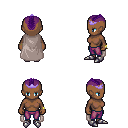
a pixel art fantasy rpg character, female body template, human, dark skin, gray cape, magenta pants, purple short mohawk hairstyle, purple tiara, bracelets, metal boots, four views (front, back, left, right), 2x2 character sprite sheet, small pixel art, hard edges, no anti-aliasing